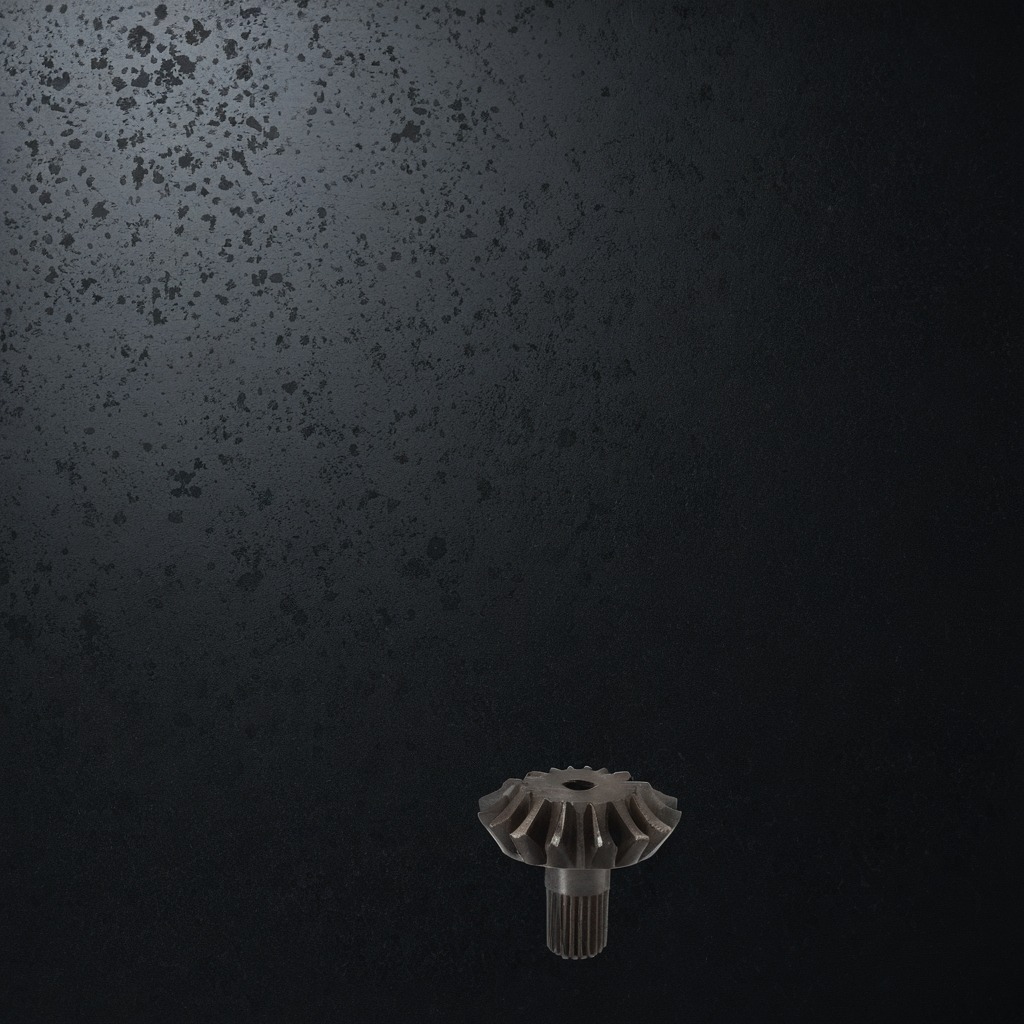
A steel gear with teeth is lying on the clean granite tabletop.